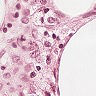
Metastatic tissue present: no